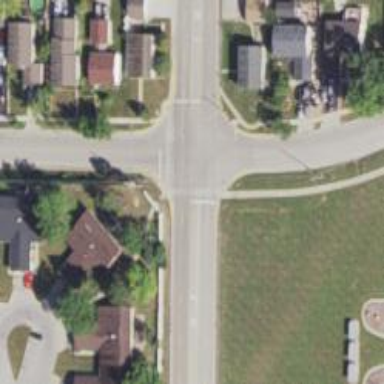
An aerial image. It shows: Road with stop sign.